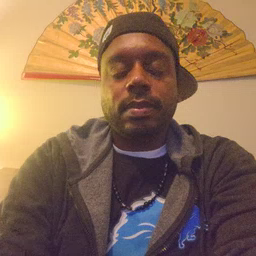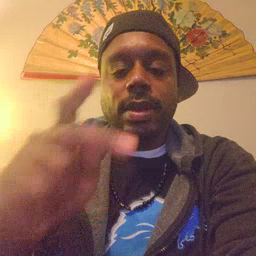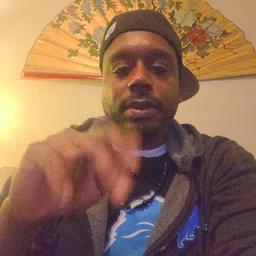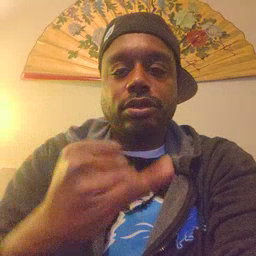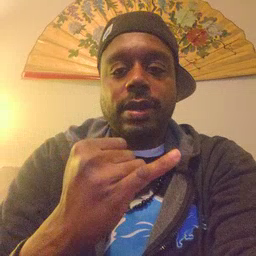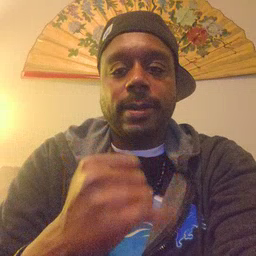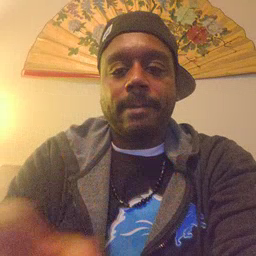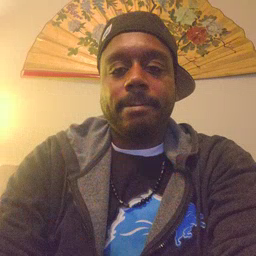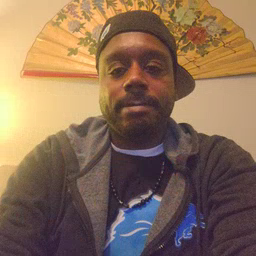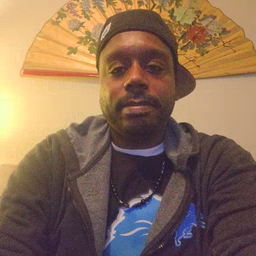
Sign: pajamas